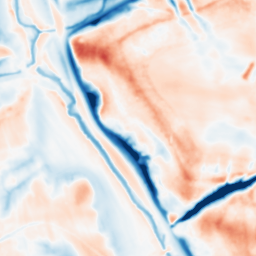
Category: multiscale
Decomposition family: dog_multiscale
Decomposition parameters: sigma_ratio: 1.6
n_scales: 5
base_sigma: 1
Upsampling method: cubic_mitchell
Upsampling parameters: scale: 8
Upsampling scale: 8